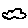
Label: cloud